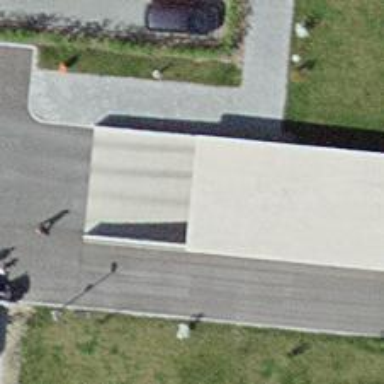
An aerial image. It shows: Parking area.